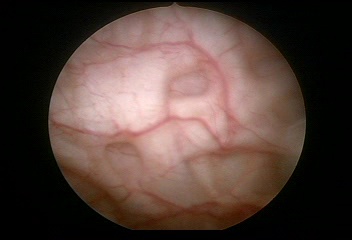
Modality: WLC
Class: Normal mucosa
Bladder cancer association: No